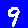
Digit: 9